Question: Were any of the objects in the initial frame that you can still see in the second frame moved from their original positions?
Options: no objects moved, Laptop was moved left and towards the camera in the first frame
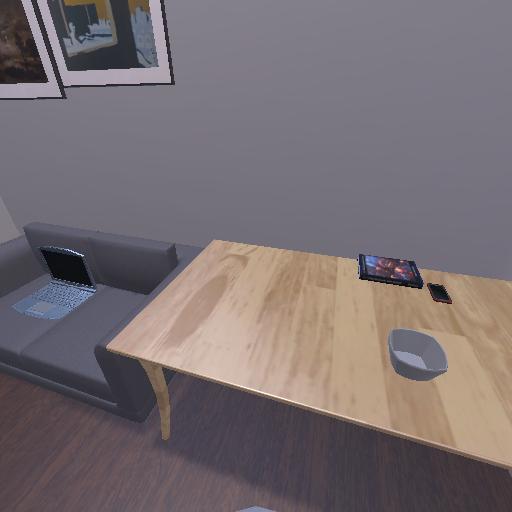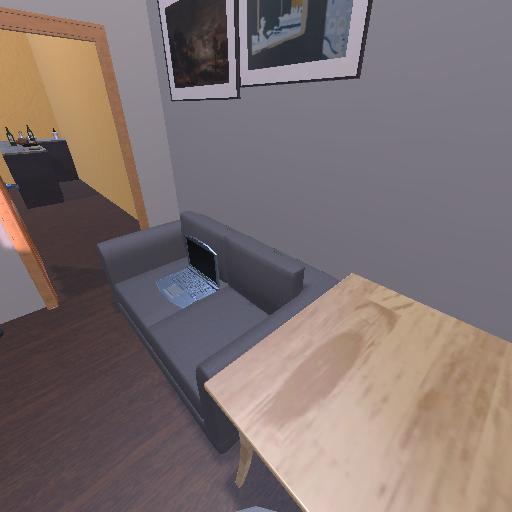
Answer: no objects moved